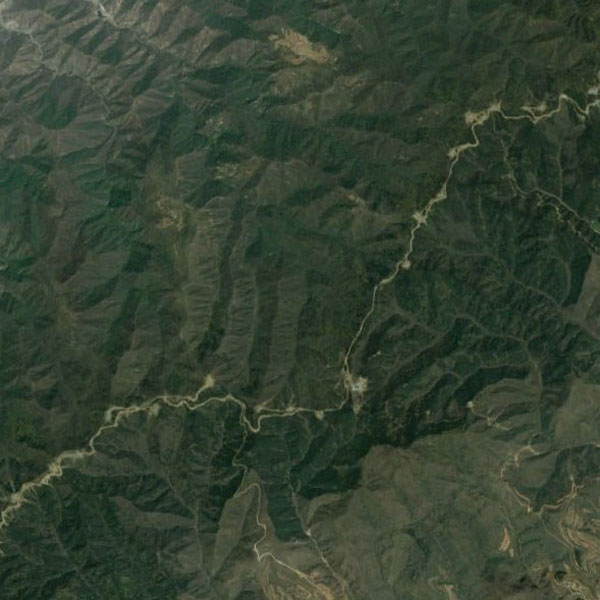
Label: Mountain